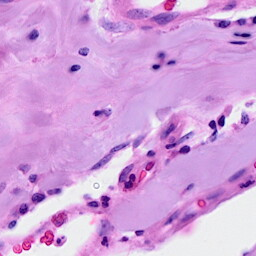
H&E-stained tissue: Breast